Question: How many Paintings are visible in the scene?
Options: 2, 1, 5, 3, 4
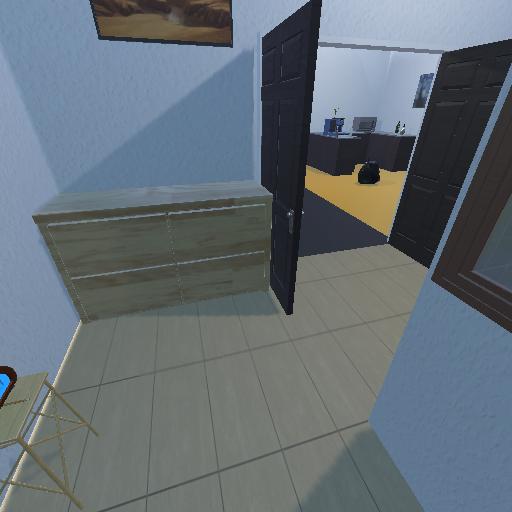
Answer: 2